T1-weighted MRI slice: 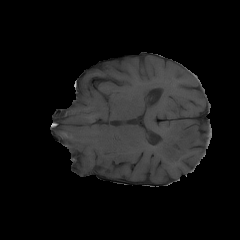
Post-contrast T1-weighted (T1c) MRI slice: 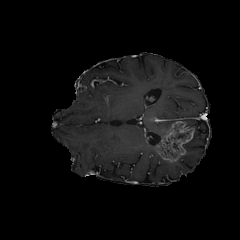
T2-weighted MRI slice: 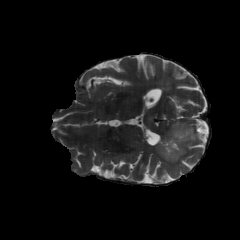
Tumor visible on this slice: yes